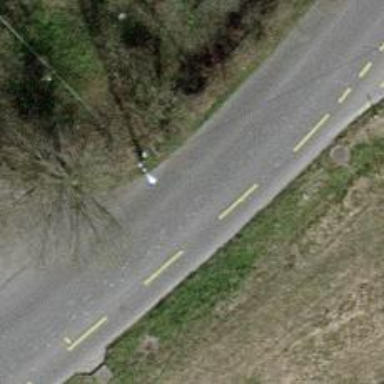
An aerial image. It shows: Bus stop with stop position for public transport.